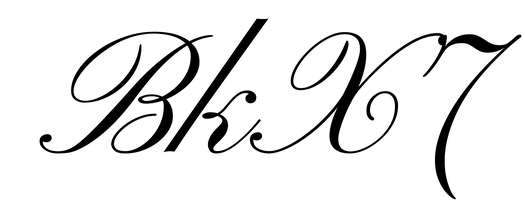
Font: PinyonScript-Regular